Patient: sex F, age 57
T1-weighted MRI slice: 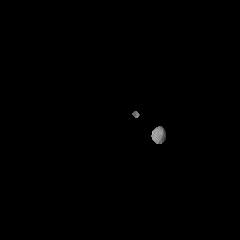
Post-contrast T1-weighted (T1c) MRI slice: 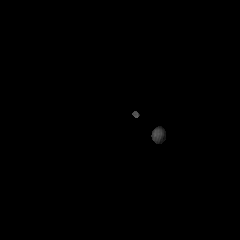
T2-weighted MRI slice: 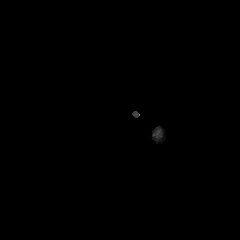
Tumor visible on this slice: no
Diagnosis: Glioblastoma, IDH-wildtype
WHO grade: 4